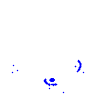
Particle: kaon